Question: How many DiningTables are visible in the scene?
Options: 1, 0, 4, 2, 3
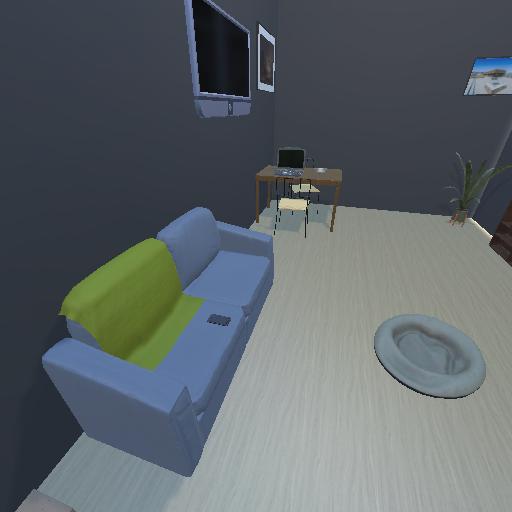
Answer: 1